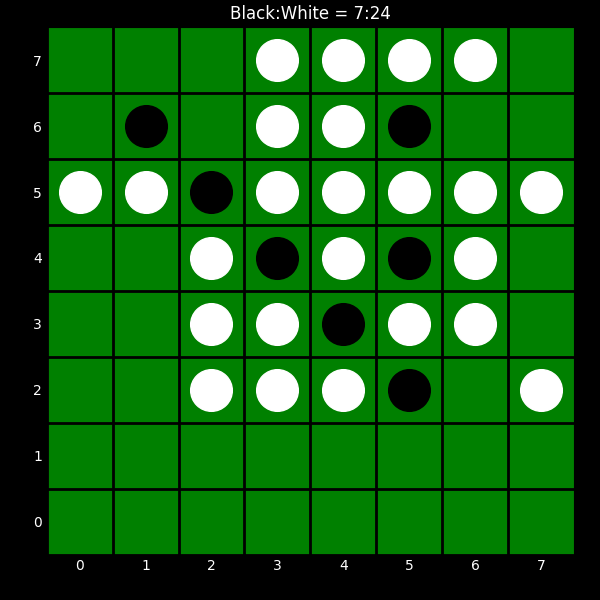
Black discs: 7
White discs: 24